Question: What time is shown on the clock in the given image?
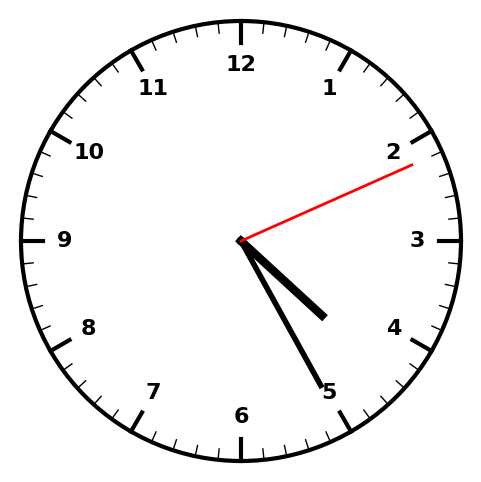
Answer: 04:25:11